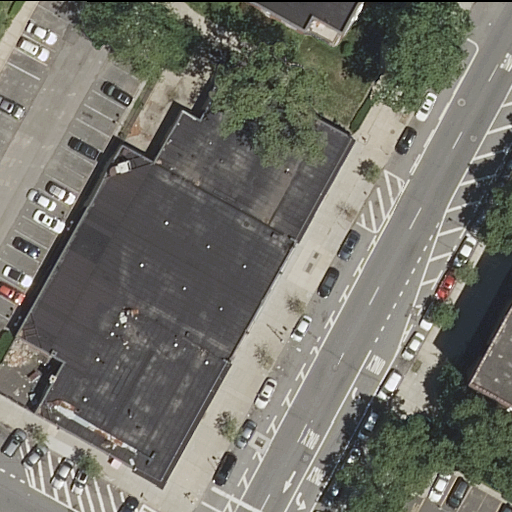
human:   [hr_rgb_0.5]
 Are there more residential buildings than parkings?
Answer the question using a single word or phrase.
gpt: yes

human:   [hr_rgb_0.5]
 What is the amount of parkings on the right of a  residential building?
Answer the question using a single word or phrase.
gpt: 1

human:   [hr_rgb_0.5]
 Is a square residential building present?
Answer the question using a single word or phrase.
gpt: no

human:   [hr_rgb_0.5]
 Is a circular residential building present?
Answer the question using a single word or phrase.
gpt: no

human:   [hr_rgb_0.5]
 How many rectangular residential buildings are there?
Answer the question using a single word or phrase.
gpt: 2

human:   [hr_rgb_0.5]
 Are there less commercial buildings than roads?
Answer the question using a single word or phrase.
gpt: yes

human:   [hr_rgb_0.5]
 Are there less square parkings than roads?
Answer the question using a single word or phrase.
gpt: yes

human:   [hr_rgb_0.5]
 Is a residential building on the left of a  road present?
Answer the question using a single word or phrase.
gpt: yes

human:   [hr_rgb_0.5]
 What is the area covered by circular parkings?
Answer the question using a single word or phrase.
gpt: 0m2

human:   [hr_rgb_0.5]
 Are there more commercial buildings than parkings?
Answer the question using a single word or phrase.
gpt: no

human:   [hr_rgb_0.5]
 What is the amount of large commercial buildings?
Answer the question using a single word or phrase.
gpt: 0

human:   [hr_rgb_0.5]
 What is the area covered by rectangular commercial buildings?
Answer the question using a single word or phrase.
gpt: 0m2

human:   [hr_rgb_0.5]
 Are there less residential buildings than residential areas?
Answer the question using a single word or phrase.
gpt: no

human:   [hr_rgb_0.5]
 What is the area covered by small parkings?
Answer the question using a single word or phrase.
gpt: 0m2

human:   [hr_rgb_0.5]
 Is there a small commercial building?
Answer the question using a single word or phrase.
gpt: no

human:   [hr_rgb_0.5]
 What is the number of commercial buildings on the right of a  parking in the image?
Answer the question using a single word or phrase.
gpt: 0

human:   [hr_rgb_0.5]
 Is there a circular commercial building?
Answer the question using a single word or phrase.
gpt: no

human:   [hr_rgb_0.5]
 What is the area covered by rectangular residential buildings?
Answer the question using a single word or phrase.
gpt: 159m2

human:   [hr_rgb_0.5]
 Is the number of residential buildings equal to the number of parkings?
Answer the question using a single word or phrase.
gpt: no

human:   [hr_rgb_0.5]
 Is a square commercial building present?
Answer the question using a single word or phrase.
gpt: no

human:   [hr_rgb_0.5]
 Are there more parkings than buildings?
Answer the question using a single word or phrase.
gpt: no

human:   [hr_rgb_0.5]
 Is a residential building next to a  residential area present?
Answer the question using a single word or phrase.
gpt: yes

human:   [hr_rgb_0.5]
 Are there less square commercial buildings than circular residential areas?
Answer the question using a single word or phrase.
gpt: no

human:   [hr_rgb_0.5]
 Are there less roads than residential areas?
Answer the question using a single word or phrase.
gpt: no

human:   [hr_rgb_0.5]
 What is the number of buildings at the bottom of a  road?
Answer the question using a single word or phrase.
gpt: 2

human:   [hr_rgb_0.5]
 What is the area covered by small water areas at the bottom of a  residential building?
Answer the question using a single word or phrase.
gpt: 0m2

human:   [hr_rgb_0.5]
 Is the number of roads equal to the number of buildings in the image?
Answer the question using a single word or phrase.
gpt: no

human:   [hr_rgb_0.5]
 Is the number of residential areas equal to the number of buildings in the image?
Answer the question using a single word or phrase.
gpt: no

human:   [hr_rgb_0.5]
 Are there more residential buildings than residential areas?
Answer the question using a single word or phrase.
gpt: yes

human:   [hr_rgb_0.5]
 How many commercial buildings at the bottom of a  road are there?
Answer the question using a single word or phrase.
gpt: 0

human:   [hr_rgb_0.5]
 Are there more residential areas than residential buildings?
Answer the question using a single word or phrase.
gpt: no

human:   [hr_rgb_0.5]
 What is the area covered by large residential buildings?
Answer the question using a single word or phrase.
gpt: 2876m2

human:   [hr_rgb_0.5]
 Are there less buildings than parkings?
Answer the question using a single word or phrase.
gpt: no

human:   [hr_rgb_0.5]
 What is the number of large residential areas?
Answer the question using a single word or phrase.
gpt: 2

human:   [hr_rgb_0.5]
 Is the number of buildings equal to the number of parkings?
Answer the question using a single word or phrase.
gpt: no

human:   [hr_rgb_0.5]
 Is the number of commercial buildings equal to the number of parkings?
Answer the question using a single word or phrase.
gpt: no